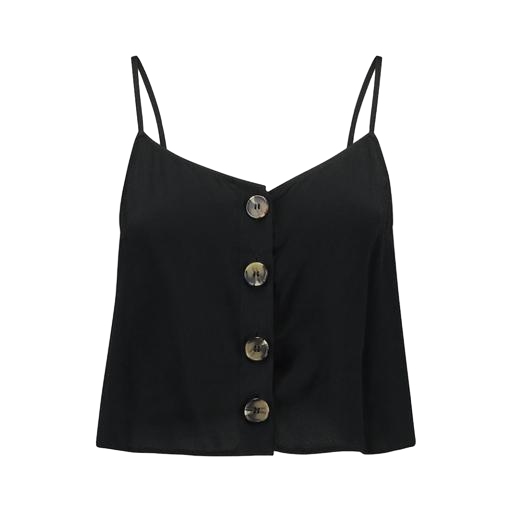
black cropped cami, black button vest, black buttoned vest, white background